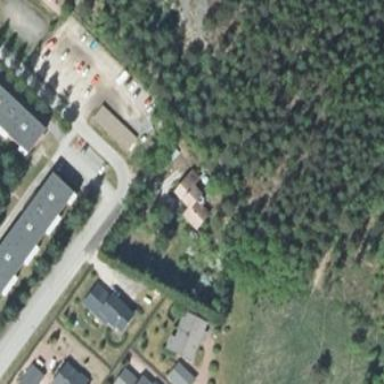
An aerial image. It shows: Parking area.